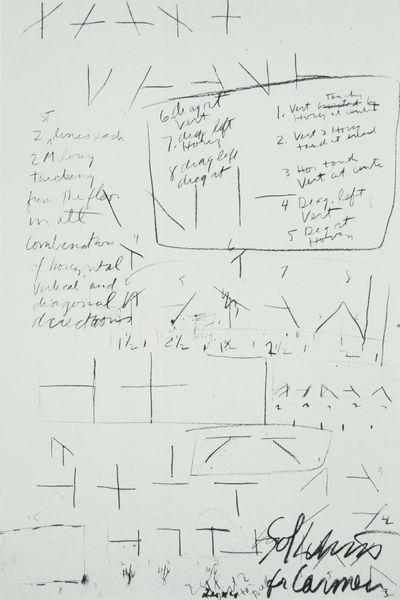
Titel: Drawing
Künstler: Sol Lewitt
Schlagwörter: weiß, grau, schwarz, skizze, zeichen, zeichnung, signatur, blatt, schrift, papier, studie, linien, zahlen, ziffern, striche, unterschrift, seite, text, beschriftung, worte, bleistift, entwurf, kreuze, englisch, symbole, notiz, winkel, notizen, paln, wörter, aufzeichnung, rechtwinklig, textur, runen, stichpunkte, signetur, tees, tes